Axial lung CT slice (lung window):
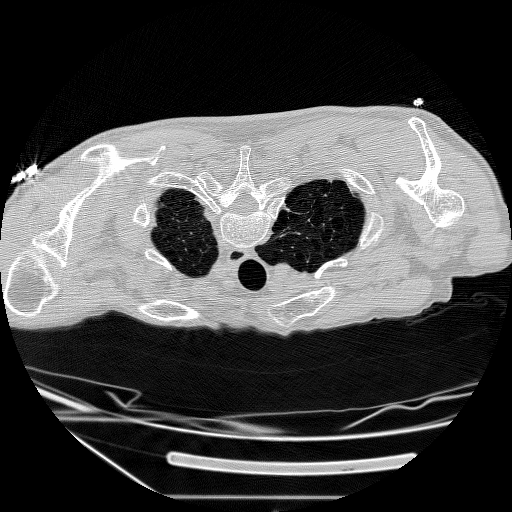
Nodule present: no